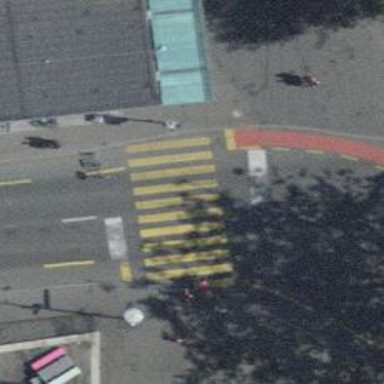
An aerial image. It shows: Asphalt pedestrian road.